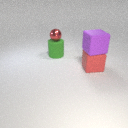
large red rubber cube to the right of large green rubber cylinder